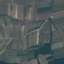
Land use / land cover: PermanentCrop